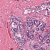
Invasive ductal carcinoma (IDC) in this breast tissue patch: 0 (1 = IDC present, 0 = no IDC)